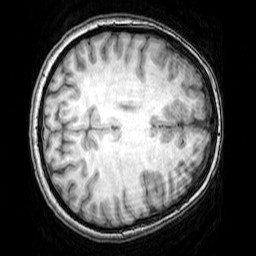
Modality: T1w
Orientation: axial
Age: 22
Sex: female
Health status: healthy
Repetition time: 0.081 s
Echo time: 0.037 s